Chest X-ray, AP view. Patient: 35 years old, sex M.
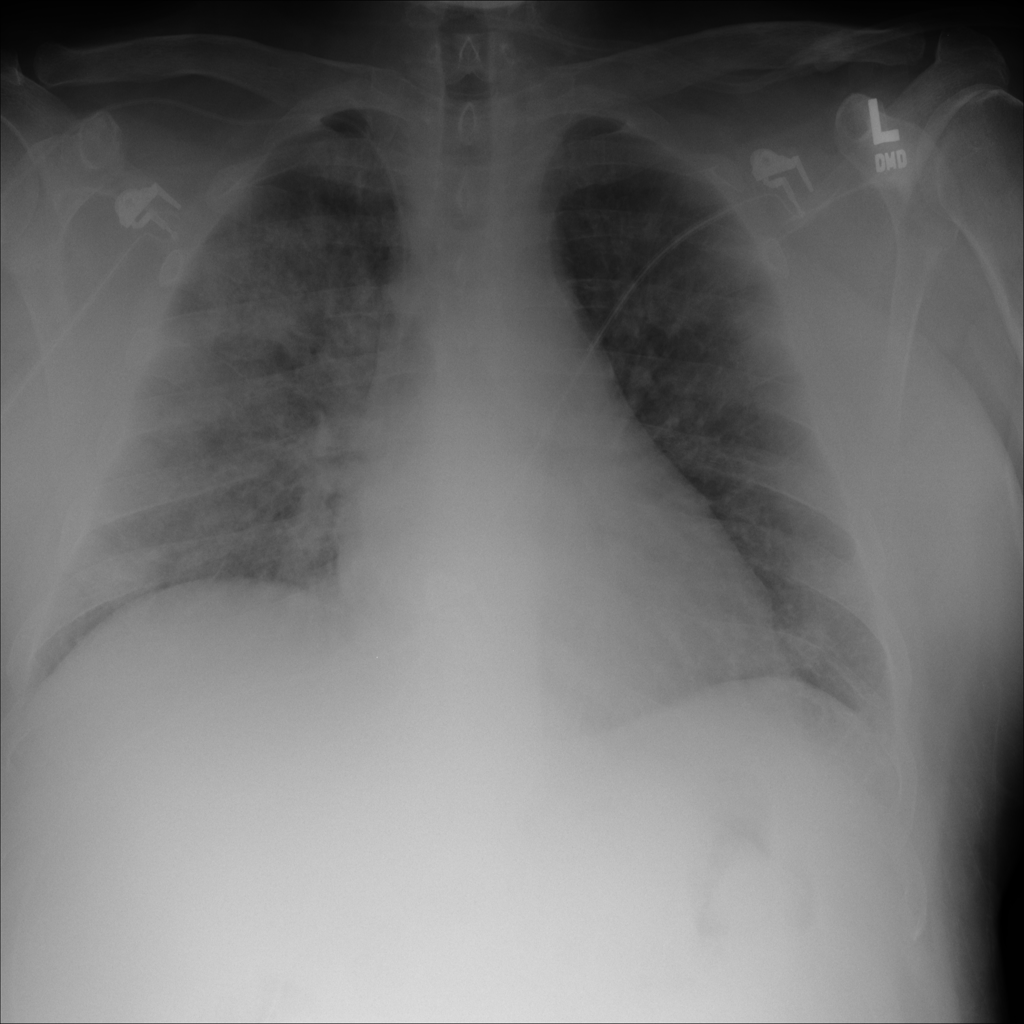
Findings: No Finding